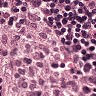
Metastatic tissue present: no